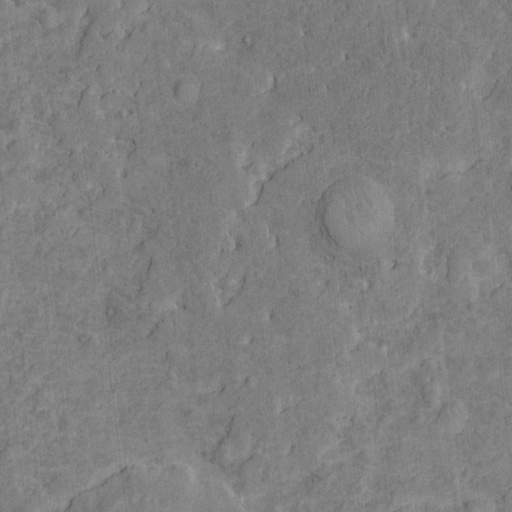
Classes present: Background